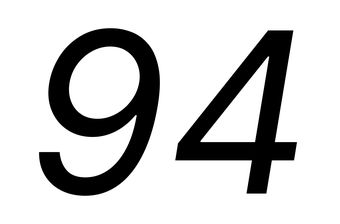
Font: Inter-Italic_Italic